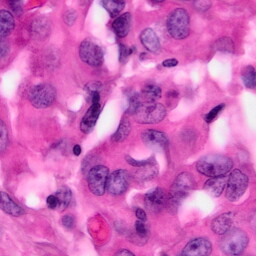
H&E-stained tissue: Pancreatic